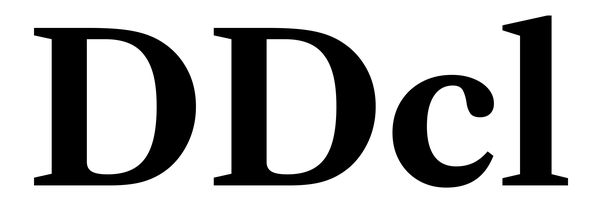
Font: LibreCaslonText_Bold